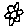
Label: flower